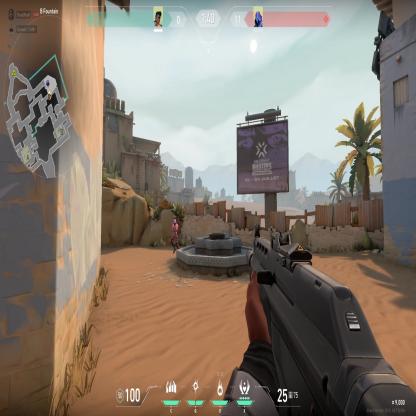
Label: enemy